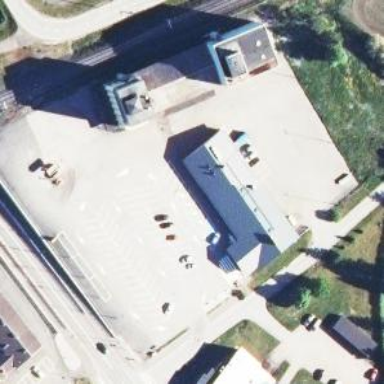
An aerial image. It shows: Commercial building.